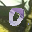
Label: 0